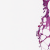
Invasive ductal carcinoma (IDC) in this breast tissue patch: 0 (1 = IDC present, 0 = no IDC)